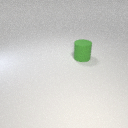
large green rubber cylinder